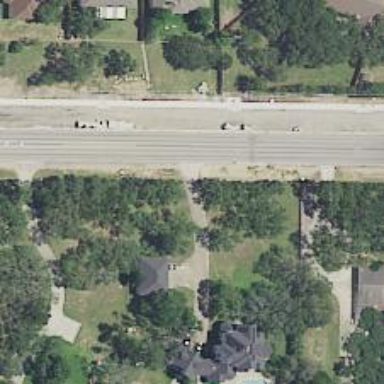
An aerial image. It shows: Driveway that functions as bridge.